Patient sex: M
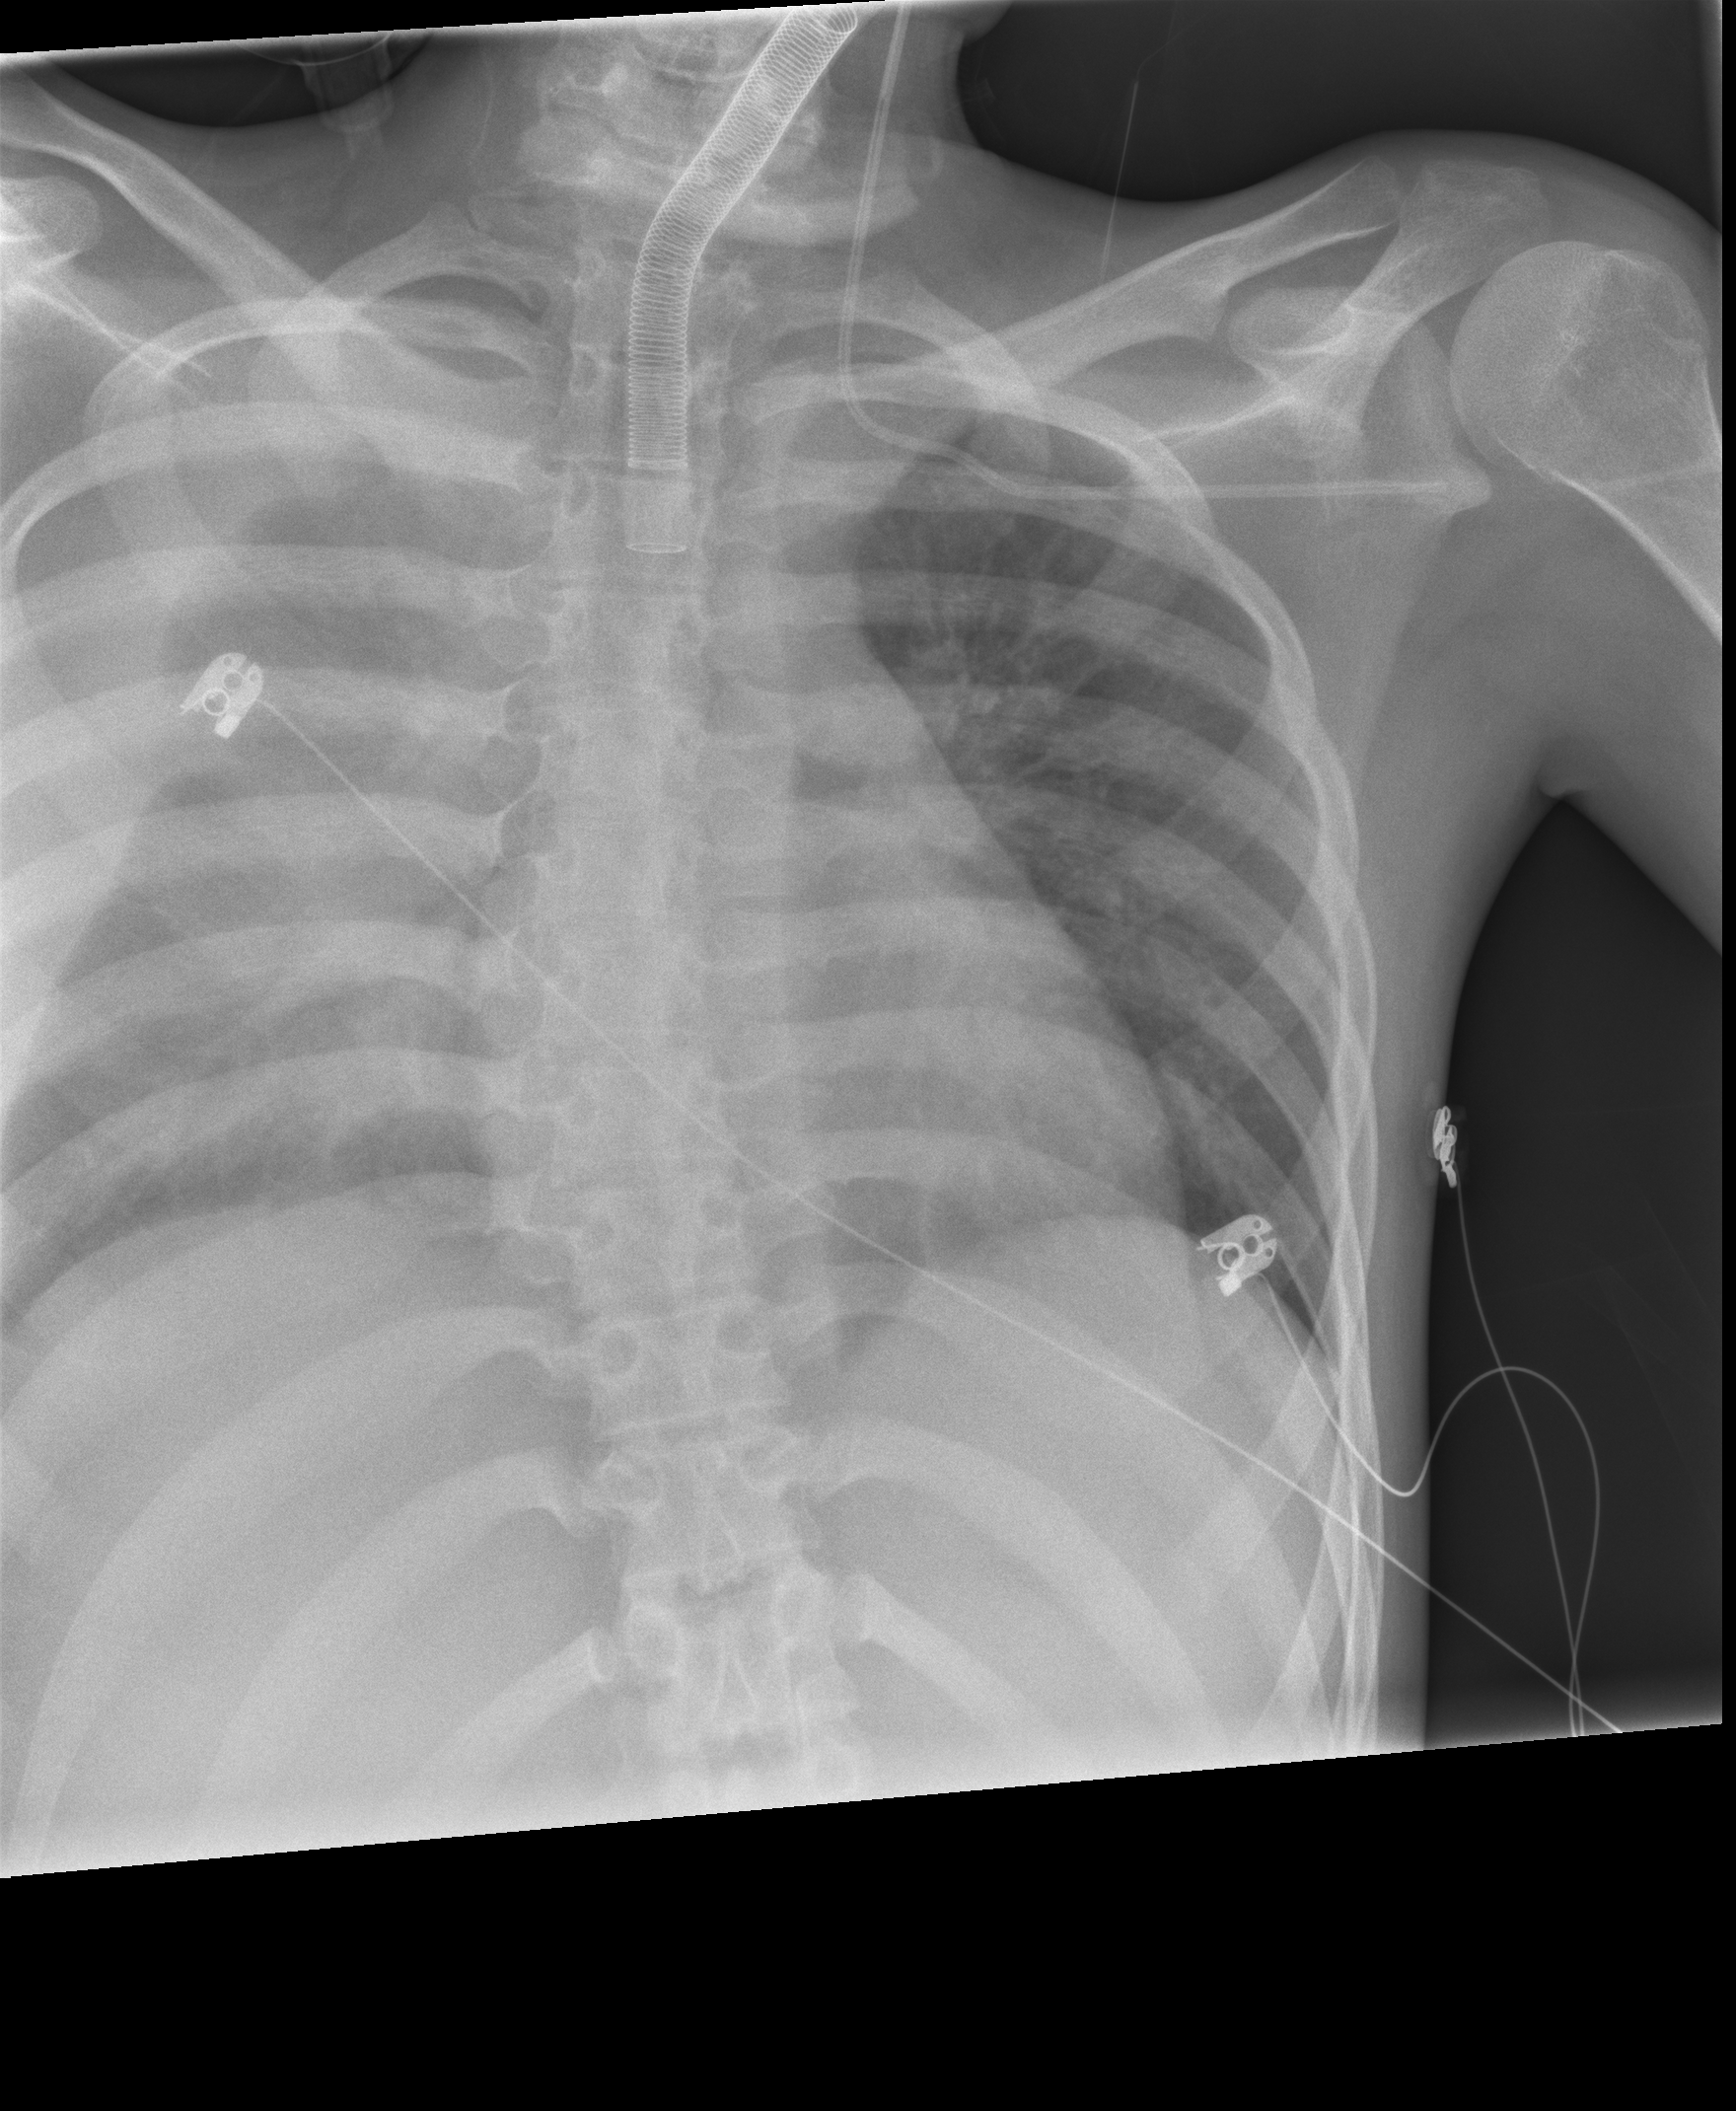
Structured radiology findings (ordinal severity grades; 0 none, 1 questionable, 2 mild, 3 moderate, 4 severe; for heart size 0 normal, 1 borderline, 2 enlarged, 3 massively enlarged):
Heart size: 0
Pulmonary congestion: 0
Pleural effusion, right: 4
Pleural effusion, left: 0
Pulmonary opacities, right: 3
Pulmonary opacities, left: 0
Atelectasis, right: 3
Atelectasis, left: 0